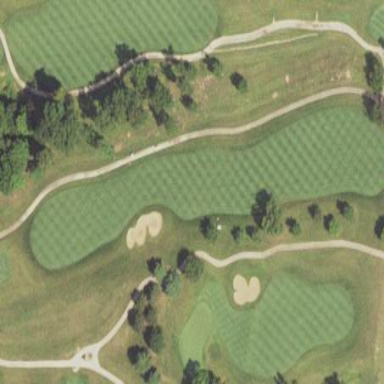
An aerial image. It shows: Rough area on grassy golf course.